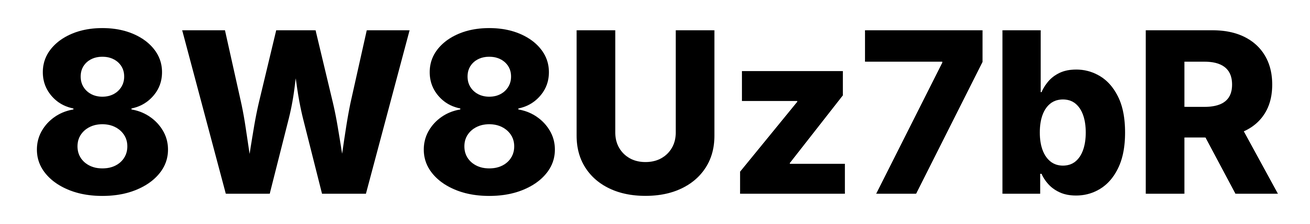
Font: Inter_ExtraBold